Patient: sex F, age 71
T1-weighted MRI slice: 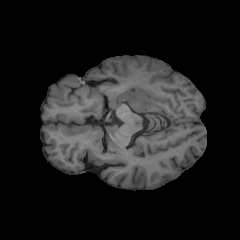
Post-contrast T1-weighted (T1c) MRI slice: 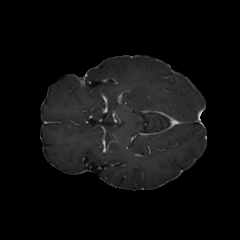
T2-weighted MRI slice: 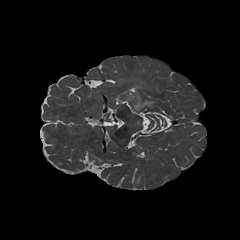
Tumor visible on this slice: yes
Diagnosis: Astrocytoma, IDH-mutant
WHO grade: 2